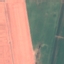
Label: AnnualCrop